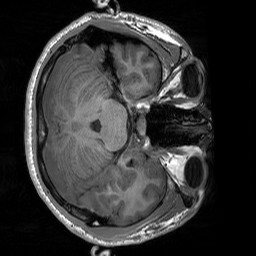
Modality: T1w
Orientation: axial
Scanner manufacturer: siemens
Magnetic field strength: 3 T
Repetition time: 1.76 s
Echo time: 0.0022 s